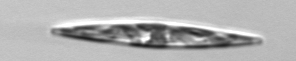
Label: Pleurosigma